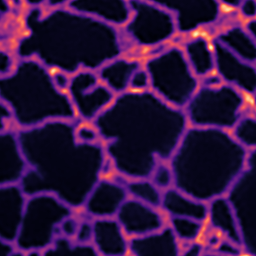
Label: Super-resolution ER image